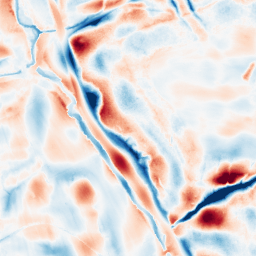
Category: wavelet
Decomposition family: wavelet_biorthogonal
Decomposition parameters: wavelet: bior5.5
level: 5
Upsampling method: bicubic_3x
Upsampling parameters: scale: 3
Upsampling scale: 3